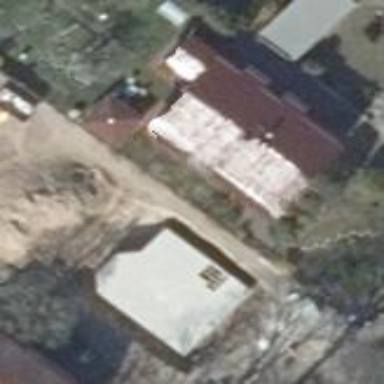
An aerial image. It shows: Building with pitched roof.